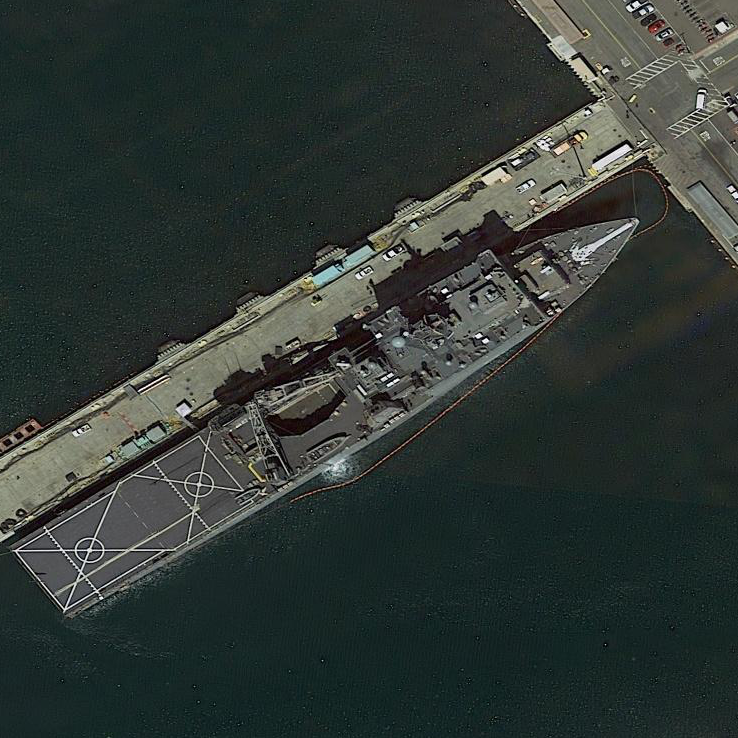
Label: Whitby_Island-class_dock_landing_ship